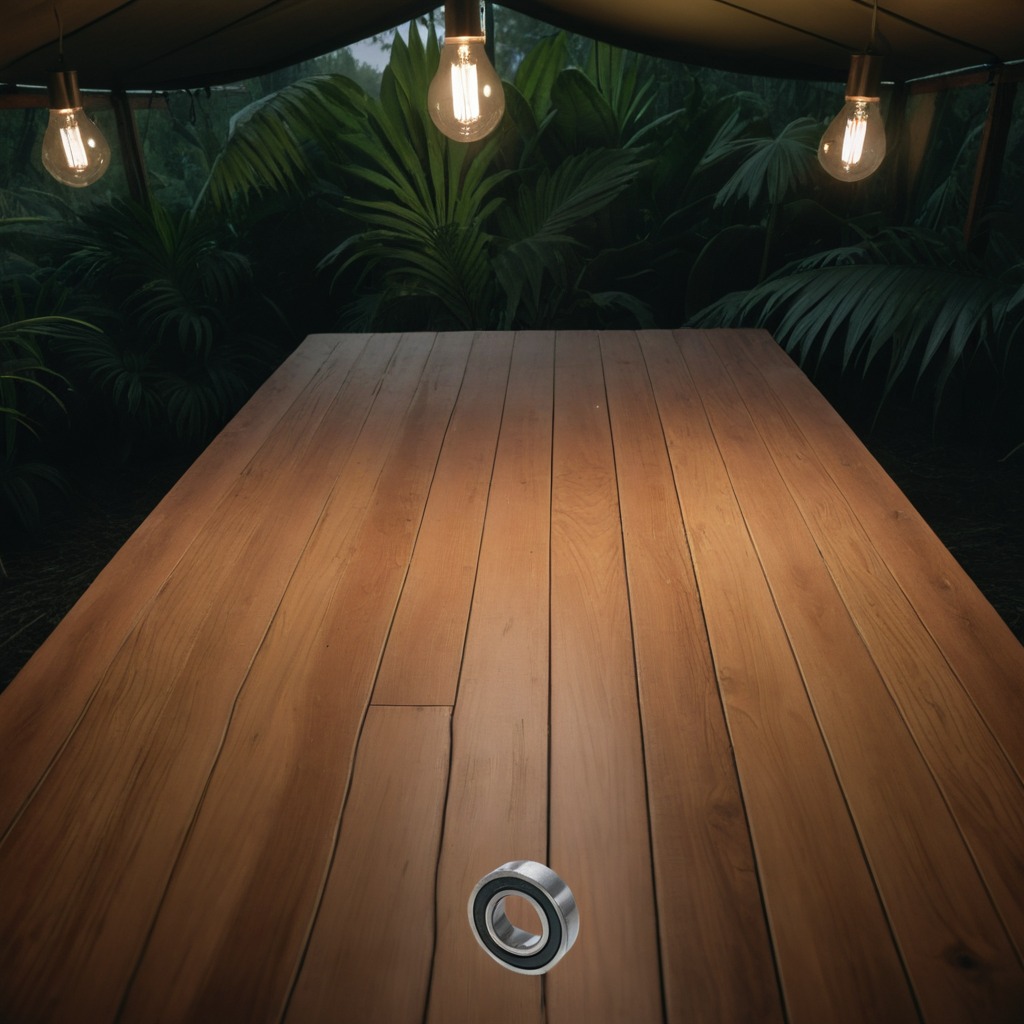
A metal ball bearing is lying on the wooden table inside a jungle field workshop tent at night.